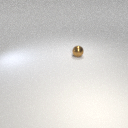
small brown metal sphere